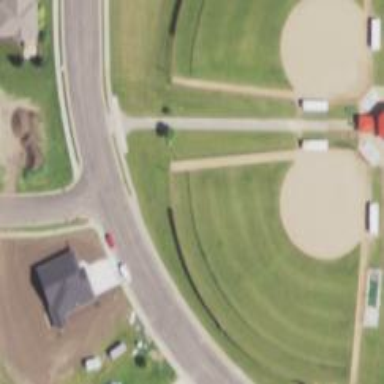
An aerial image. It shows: Softball pitch for leisure sports.